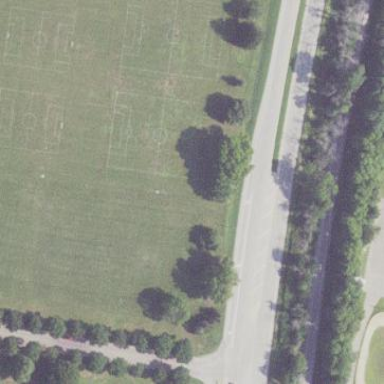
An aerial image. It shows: Soccer pitch designated for leisure and sports activities.